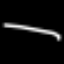
Label: line